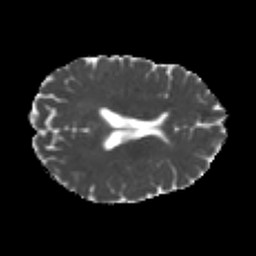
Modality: MD
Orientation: axial
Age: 26
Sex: female
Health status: healthy
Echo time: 0.074 s